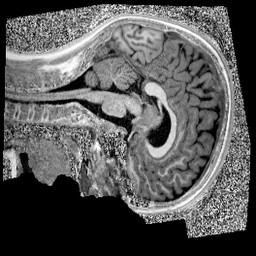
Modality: UNIT1
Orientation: sagittal
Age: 11
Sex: male
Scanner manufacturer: siemens
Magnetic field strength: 3 T
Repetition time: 4 s
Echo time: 0.00299 s